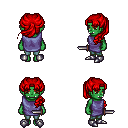
a pixel art fantasy rpg character, female body template, orc, green skin, chain tabard jacket, teal pants, red princess hairstyle, metal boots, dagger, four views (front, back, left, right), 2x2 character sprite sheet, small pixel art, hard edges, no anti-aliasing